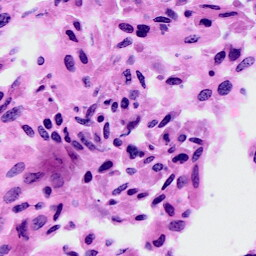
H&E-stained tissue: Cervix